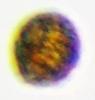
Label: Akashiwo